Question: I am running heavy WCF RIA service operation and getting such error on client-side Silverlight app:
'''
Uncaught Error: Unhandled Error occurred in Silverlight Application:
Submit operation failed. Dlia zaprosa HTTP k
"https://localhost/MyProject/ClientBin/myservice.svc/binary" has exceeded the allotted timeout. The time allotted to this operation may have been a portion of a longer timeout.
Stack Trace:
v System.Windows.Ria.OperationBase.Complete(Exception error)
v System.Windows.Ria.SubmitOperation.Complete(Exception error)
v System.Windows.Ria.DomainContext.CompleteSubmitChanges(IAsyncResult asyncResult)
v System.Windows.Ria.DomainContext.<>c__DisplayClassd.<SubmitChanges>b__5(Object )
'''
I am getting such timeout in 1 minute of execution.
My context looks like that:
'''
[EnableClientAccess()]
public class ConfigService : LinqToEntitiesDomainService<MyEntityFrameworkEntities>
'''
Here is code screenshot:

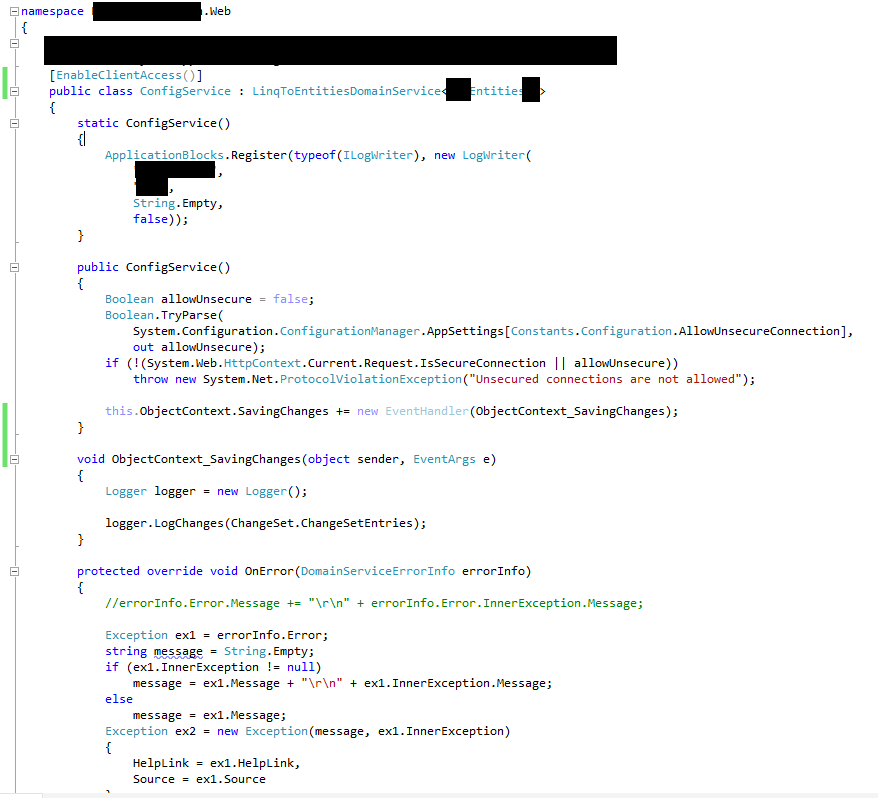
Answer: ach of the settings discussed in this topic are made on the binding itself, either in code or configuration. The following code shows how to programmatically set timeouts on a WCF binding in the context of a self-hosted service.
'''
public static void Main()
{
Uri baseAddress = new Uri("http://localhost/MyServer/MyService");
try
{
ServiceHost serviceHost = new ServiceHost(typeof(CalculatorService));
WSHttpBinding binding = new WSHttpBinding();
binding.OpenTimeout = new TimeSpan(0, 10, 0);
binding.CloseTimeout = new TimeSpan(0, 10, 0);
binding.SendTimeout = new TimeSpan(0, 10, 0);
binding.ReceiveTimeout = new TimeSpan(0, 10, 0);
serviceHost.AddServiceEndpoint("ICalculator", binding, baseAddress);
serviceHost.Open();
// The service can now be accessed.
Console.WriteLine("The service is ready.");
Console.WriteLine("Press <ENTER> to terminate service.");
Console.WriteLine();
Console.ReadLine();
}
catch (CommunicationException ex)
{
// Handle exception ...
}
}
'''
The following example shows how to configure timeouts on a binding in a configuration file.
'''
<configuration>
<system.serviceModel>
<bindings>
<wsHttpBinding>
<binding openTimeout="00:10:00"
closeTimeout="00:10:00"
sendTimeout="00:10:00"
receiveTimeout="00:10:00">
</binding>
</wsHttpBinding>
</bindings>
</system.serviceModel>
'''
you shoud edi For RIA Service
'''
((WebDomainClient<LibraryDomainContext.ILibraryDomainServiceContract>)this.DomainClient).ChannelFactory.Endpoint.Binding.SendTimeout = new TimeSpan(0, 5, 0);
'''
or a partial class
'''
public partial class LibraryDomainContext
{
partial void OnCreated()
{
if(DesignerProperties.GetIsInDesignMode(App.Current.RootVisual))
((WebDomainClient<LibraryDomainContext.ILibraryDomainServiceContract>)this.DomainClient).ChannelFactory.Endpoint.Binding.SendTimeout = new TimeSpan(0, 5, 0);
}
}
'''